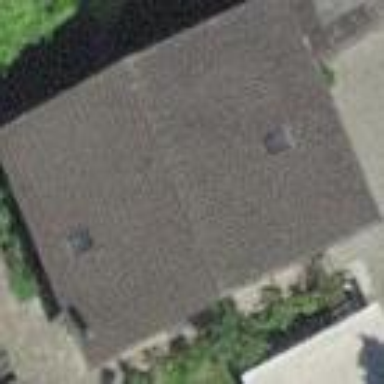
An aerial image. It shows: Building with tiled roof.